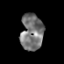
Tissue: prostate
Cell type: T cells
Senescence score: 0.3268
Nuclear area (px): 800
Mean DAPI intensity: 118.521